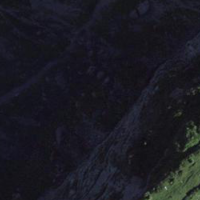
EUNIS habitat code: 23
Species observed at this site:
Botrychium lunaria